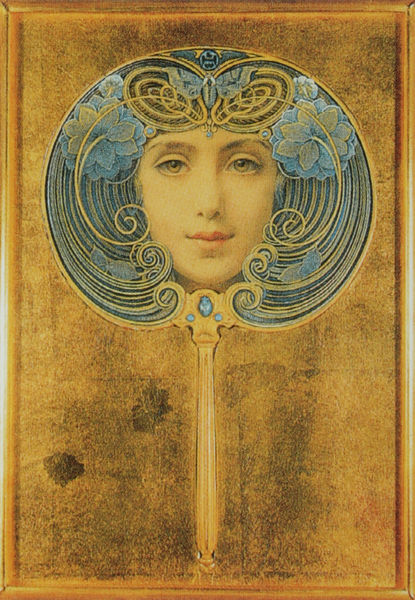
Titel: Maske, symbolistisches Bildnis in Fächerform
Künstler: Louis Welden Hawkins
Institution: Privatbesitz
Schlagwörter: baum, blau, blätter, flügel, haut, kopf, gelb, grün, mädchen, blume, blumen, frau, frisur, haar, hintergrund, holz, mund, nase, schmuck, schwarz, säule, türkis, weiss, blick, blüte, blüten, dame, rot, fächer, hochformat, muster, ornament, symbolismus, jung, wand, augen, gesicht, mädchengesicht, rahmen, steine, bild, bildnis, portrait, porträt, spiegel, auge, gold, haare, diadem, diamanten, edelsteine, hübsch, kinn, lippen, locken, schön, rund, ranken, hellblau, schwung, lächeln, welle, wellen, spiegelbild, stab, fläche, linien, jugendstil, symmetrie, grübchen, dekor, floral, ornamente, verzierung, stil, platte, klimt, lächelnd, stiel, griff, buch, linie, linear, symmetrisch, jugend, jugenstil, seite, schmetterling, pupille, österreich, ornamental, flecken, schnörkel, voluten, pfingstrosen, zentral, edelstein, halter, volute, grund, libelle, fee, spiralen, spirale, art deco, mucha, falter, motte, ikone, strähnen, halbkreise, kringel, vertikal, mittig, byzanz, tiffany, textur, diamant, odilon, alfons, flügell, mädchenkopf, onramente, spiefgel, frauengesicht, seote, schöne, speigel, lißßen, schmetterliung, blumenkrone, veluten, volunten, volunte